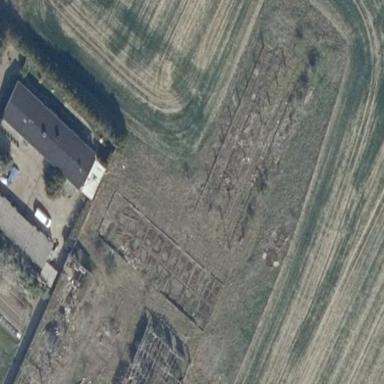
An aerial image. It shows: Farm auxiliary building.